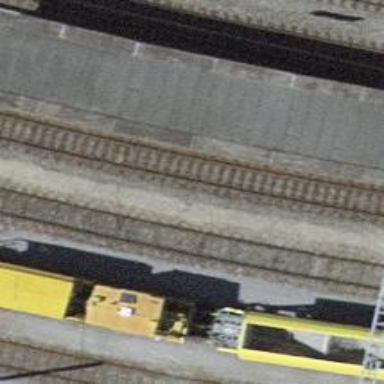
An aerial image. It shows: Stop position for public transport at railway stop.